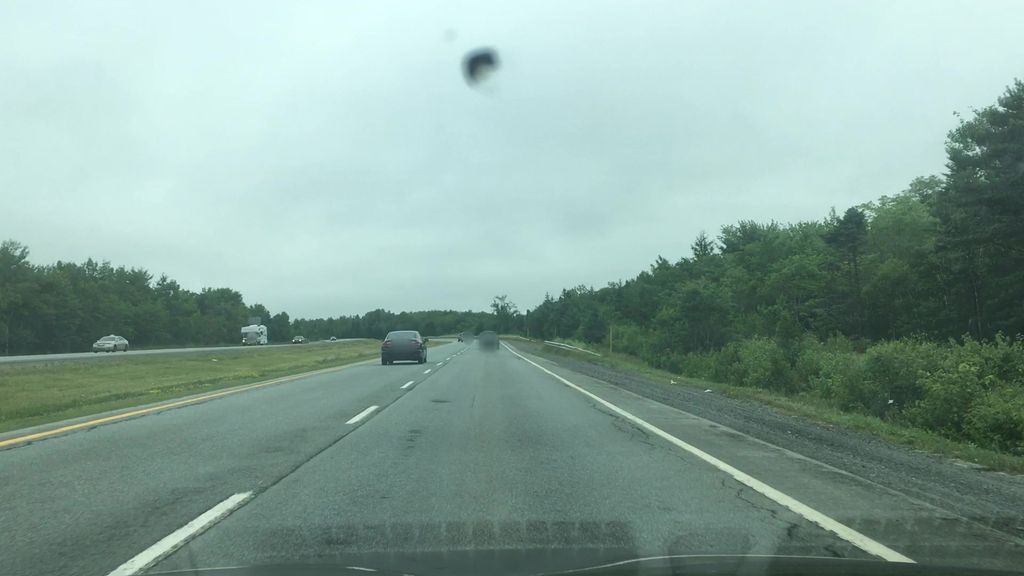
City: halifax